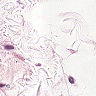
Metastatic tissue present: no